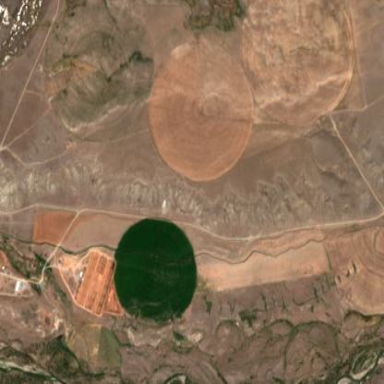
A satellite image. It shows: Farmland with pivot irrigation system.